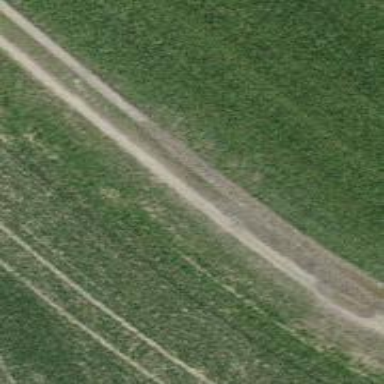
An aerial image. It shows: Track with grade2 tracktype.